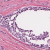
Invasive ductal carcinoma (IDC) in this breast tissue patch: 1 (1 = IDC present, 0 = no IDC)